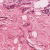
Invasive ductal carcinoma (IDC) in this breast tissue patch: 1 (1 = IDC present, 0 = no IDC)